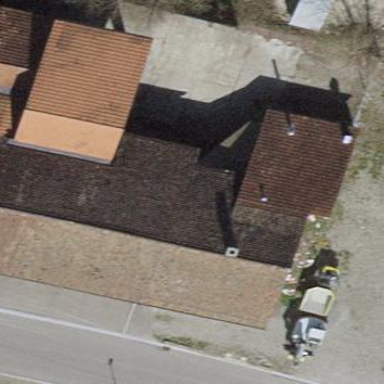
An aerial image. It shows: Building with tile roof.